Field crop: maize
Growth stage: 2
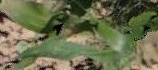
Species: maize